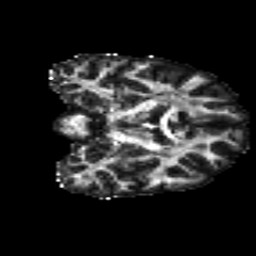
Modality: FA
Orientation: coronal
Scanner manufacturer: siemens
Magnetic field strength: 3 T
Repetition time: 4.16 s
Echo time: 0.0806 s